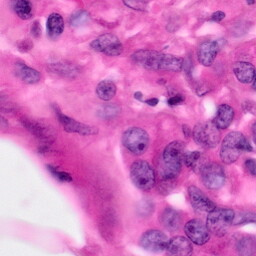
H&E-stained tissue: Pancreatic